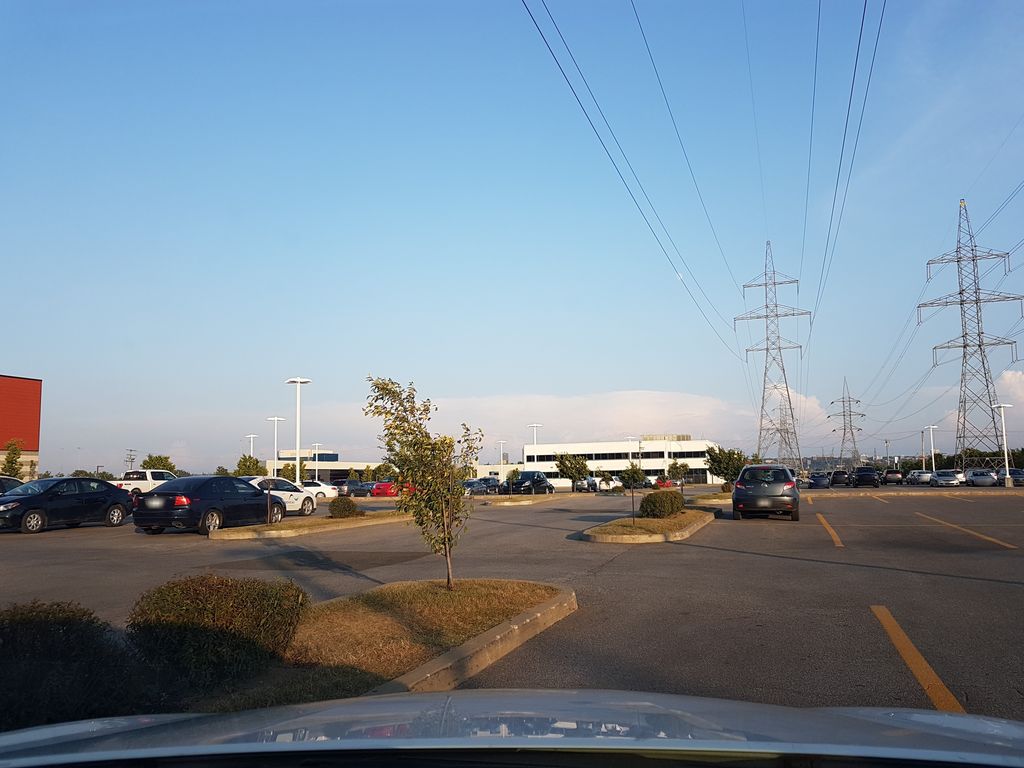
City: quebec_city